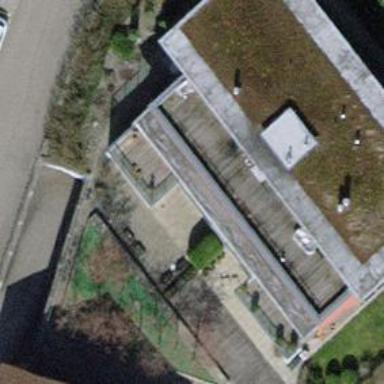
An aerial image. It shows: Light coral building.